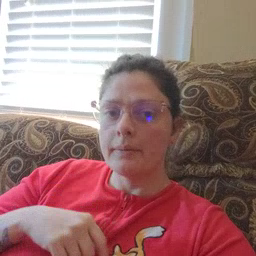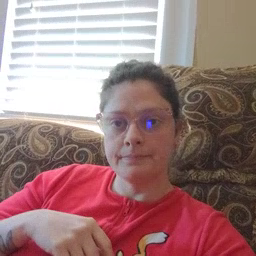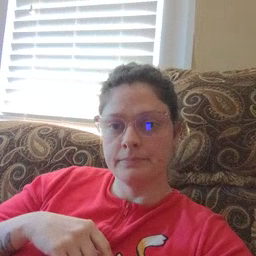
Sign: tongue